Question: i m trying to implement camera in my app but i found that the orientation preview is all time in landscape but my app is in portrait so i need it in to portrait mode i found some solutions about that like
'''
mCamera.setDisplayOrientation(90);
'''
its working good with Galaxy tab2 and htc but when i test it in sony xperia sola it display strange hear i add image screen of it

u can see that the preview of camera its display of
but when i take picture from this app it display ok. i don't no what is the problem
can anyone help me in this .
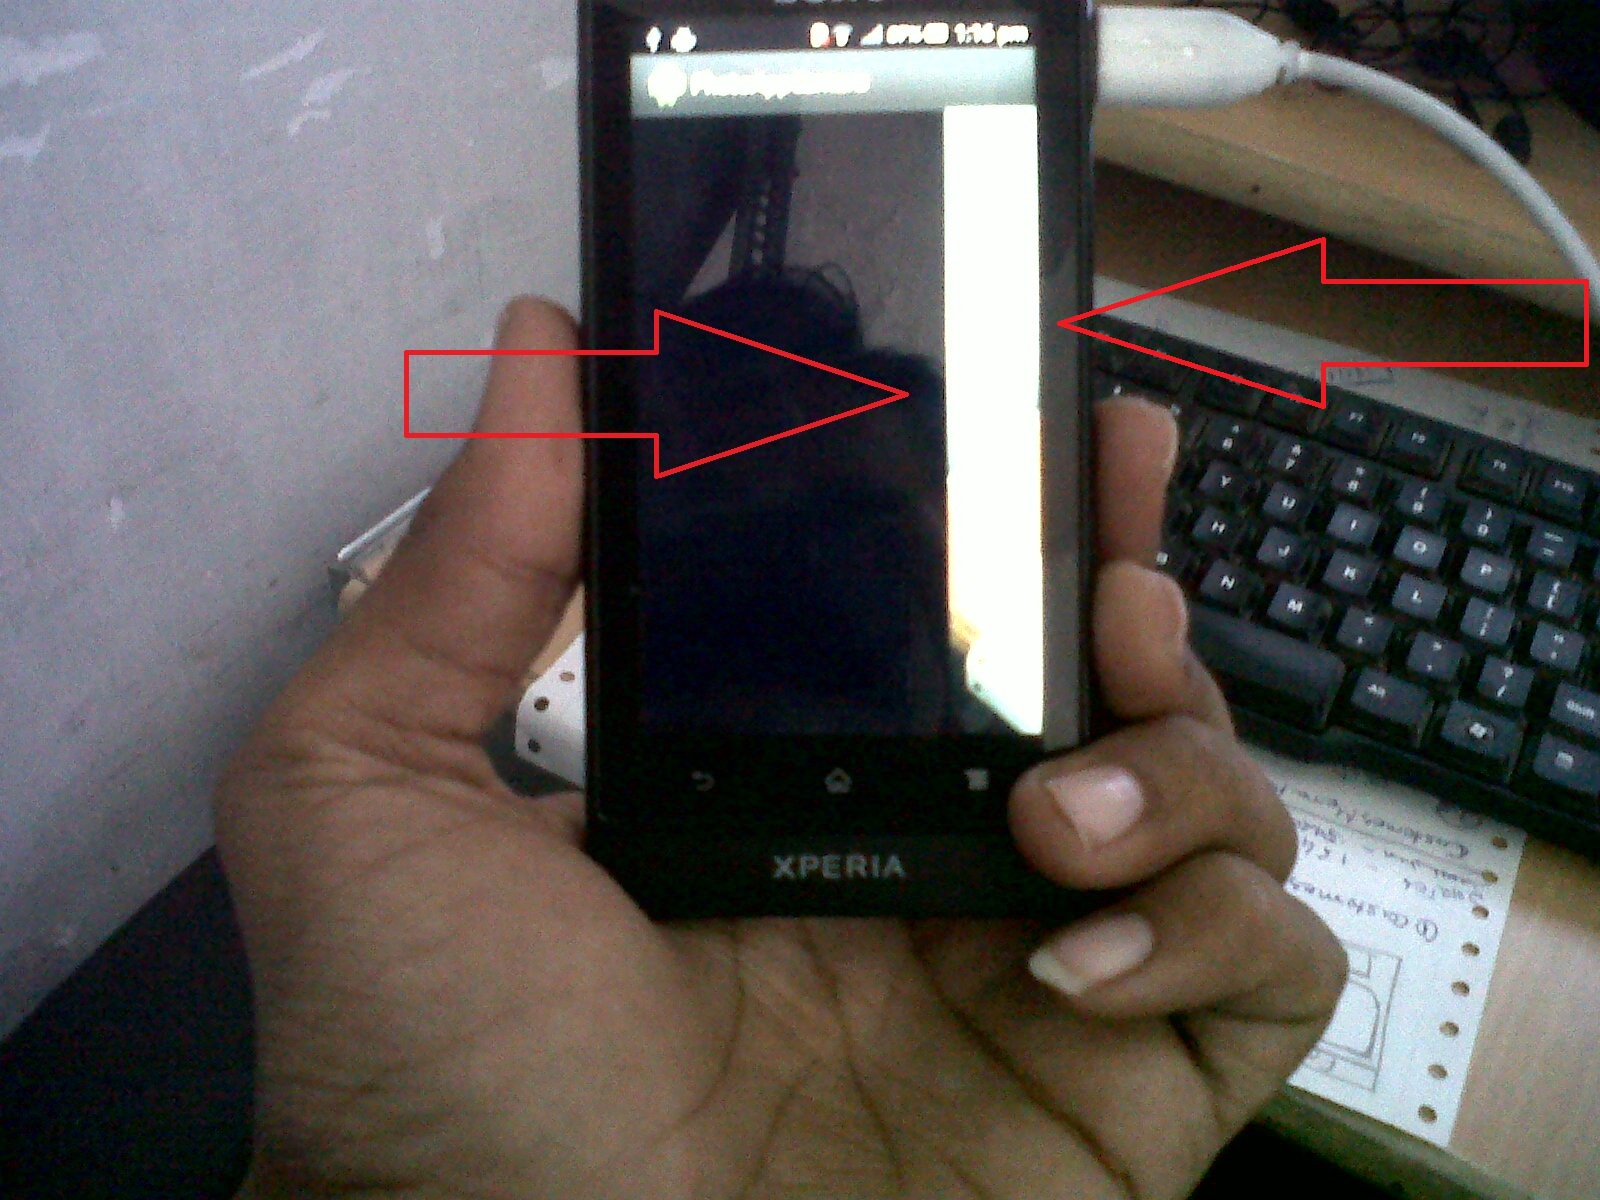
Answer: You can try to force the surface size (and position) - I followed this path to compensate a similar bug in 2.2 version of Samsung Galaxy S. The bug was fixed when the device upgraded to 2.3.